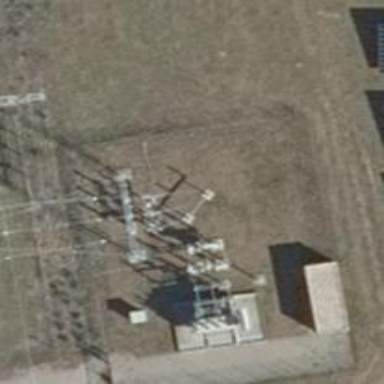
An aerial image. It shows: Three power lines with cables.